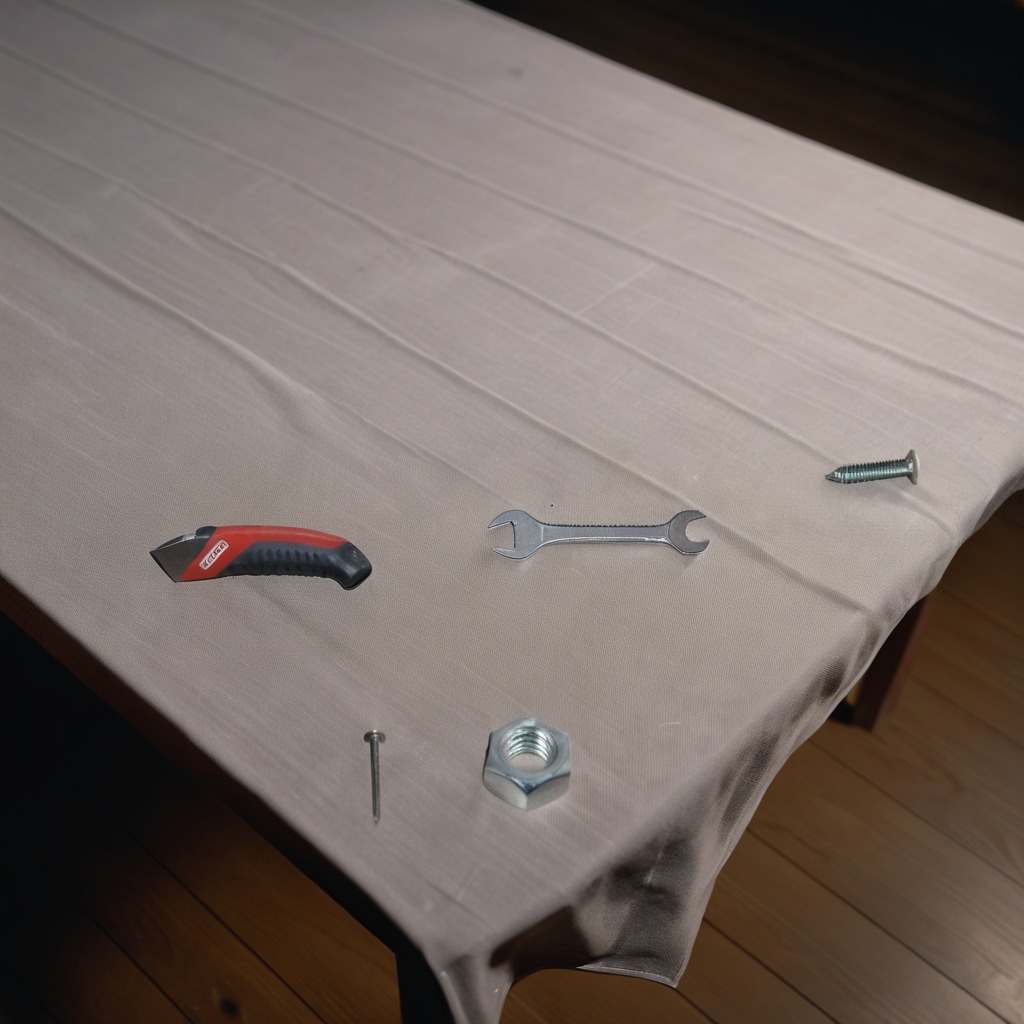
A utility knife, a metal machine screw, an iron nail, a metal nut, and a wrench are lying on the wooden table.